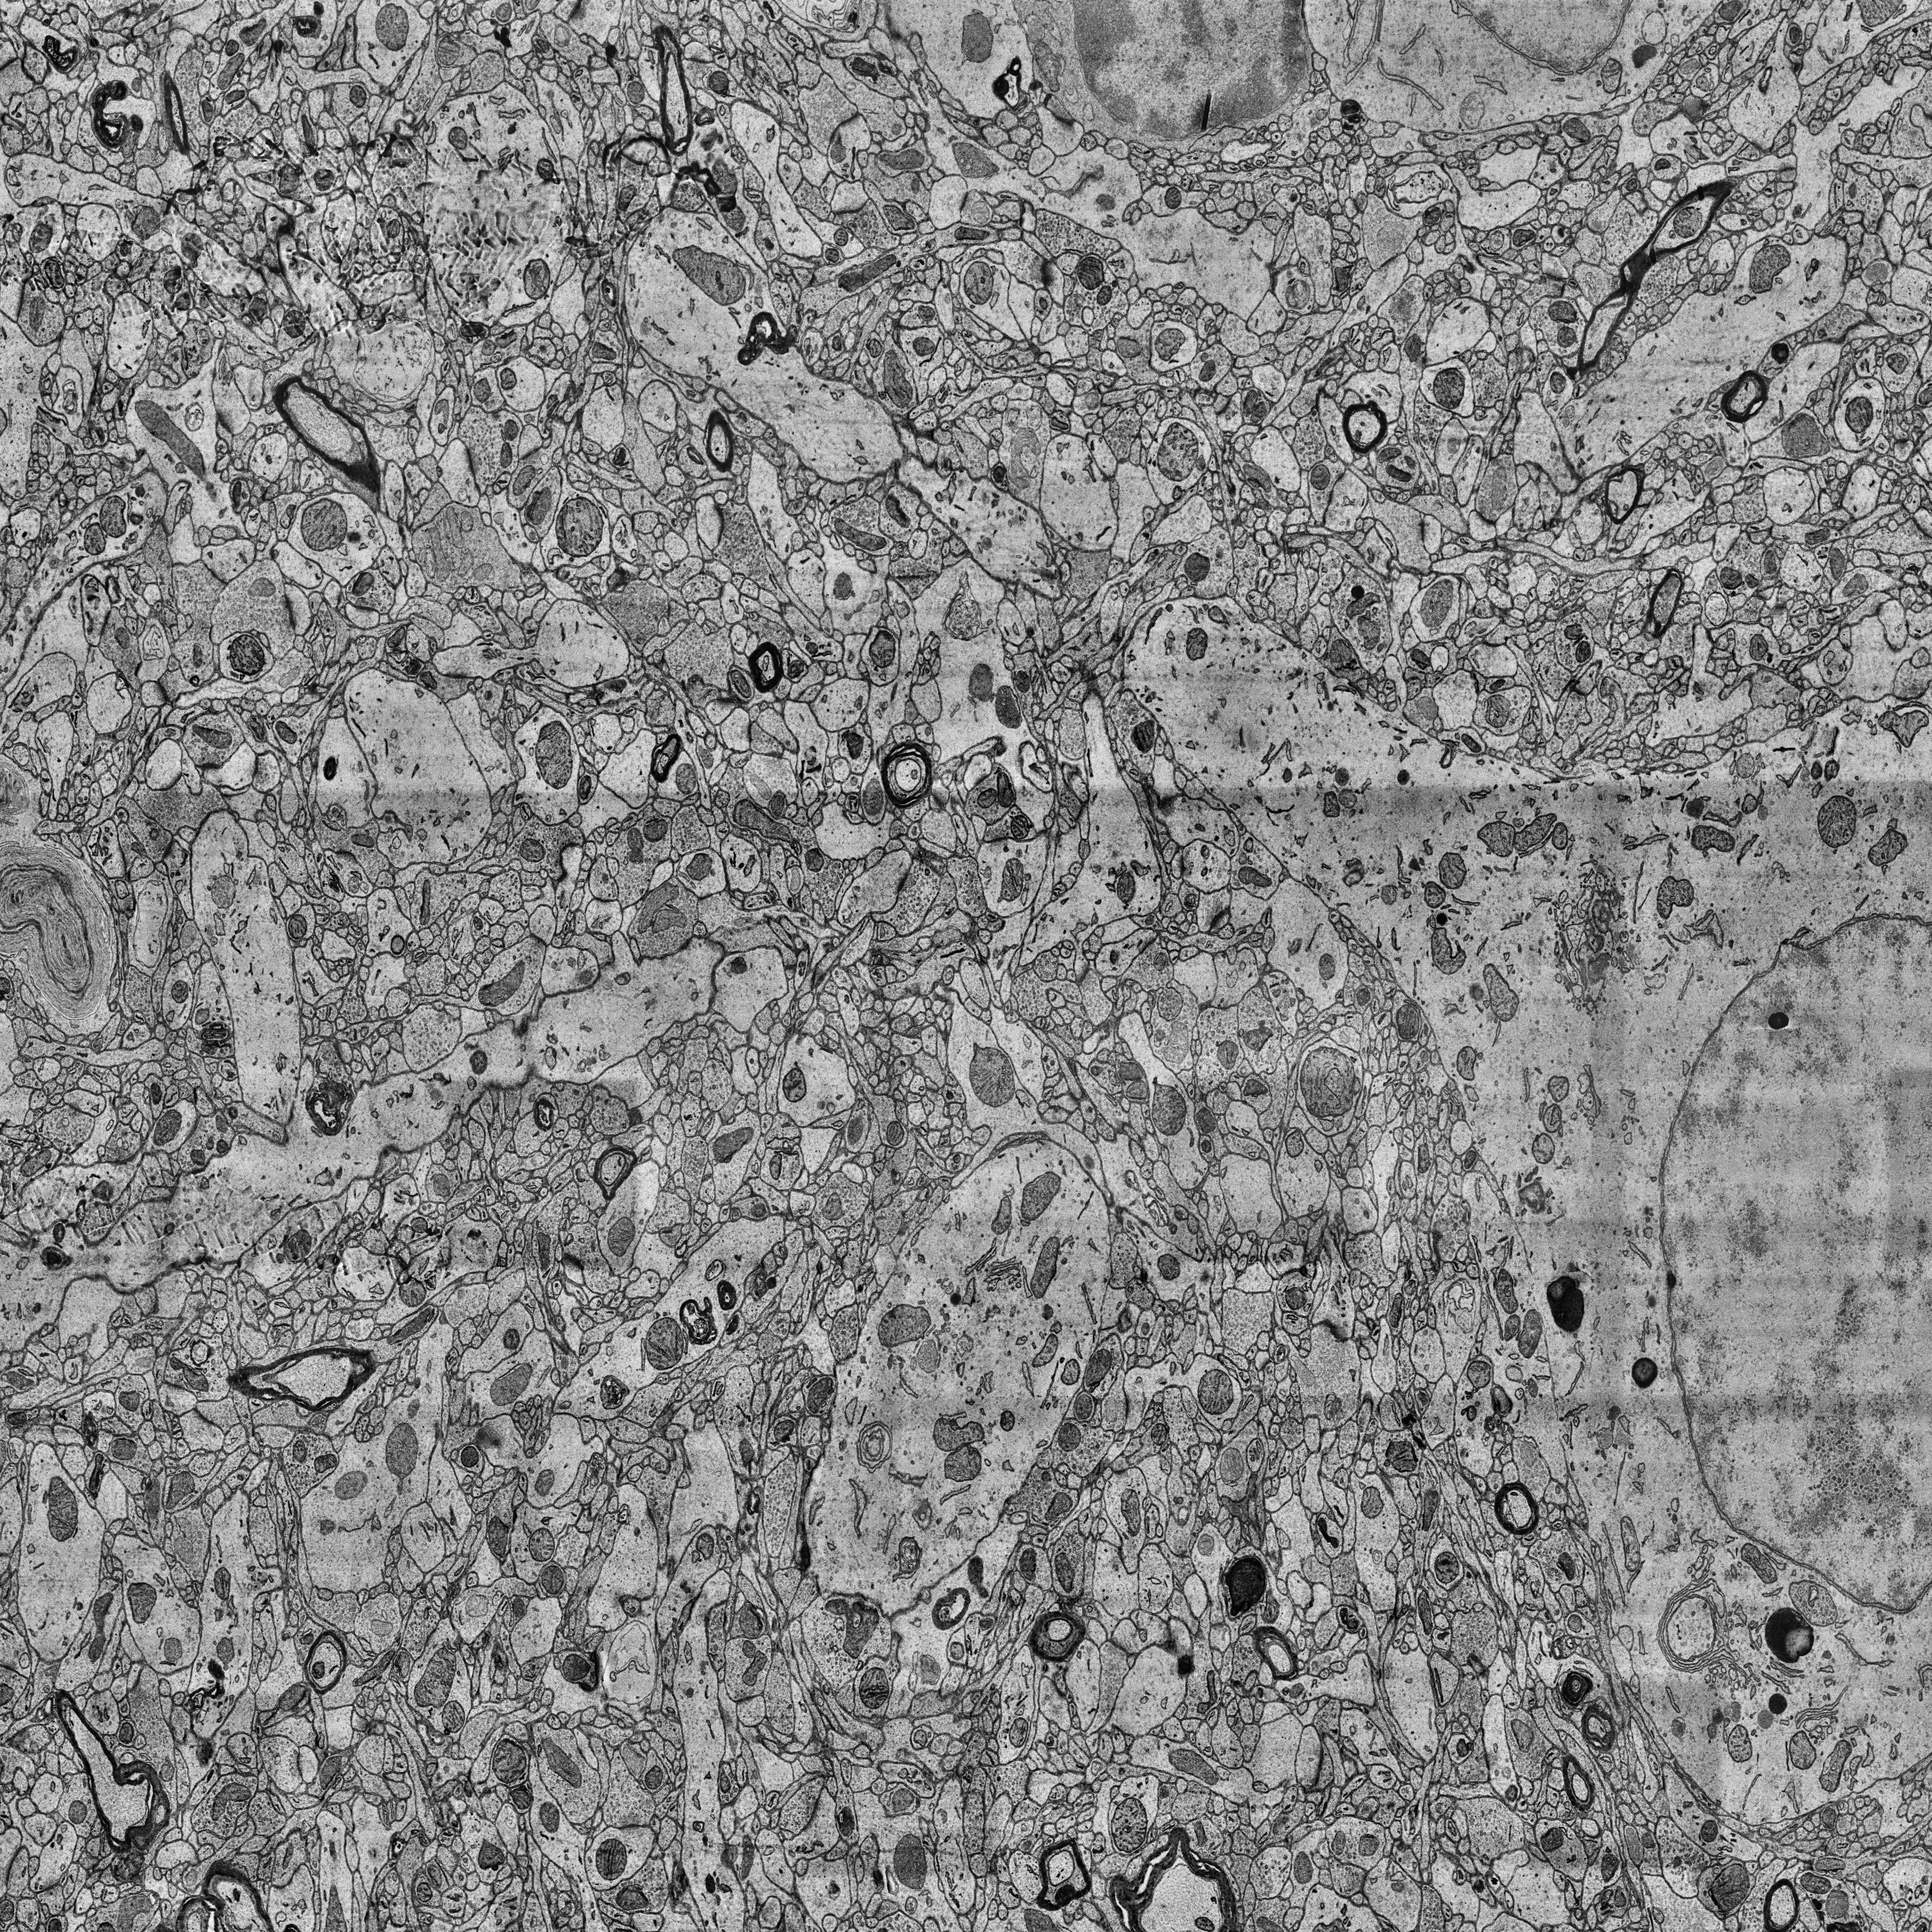
Electron microscopy slice of human cortex tissue
Slice depth (z): 269
Mitochondria instances in slice: 467